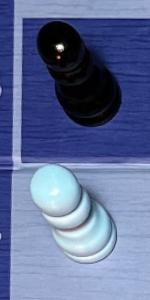
Label: Pawn_White